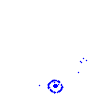
Particle: proton